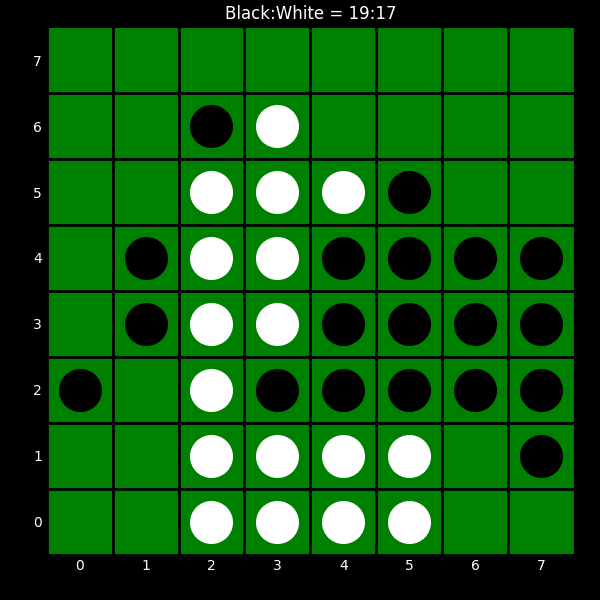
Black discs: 19
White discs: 17